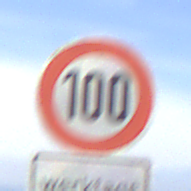
Verkehrszeichen: Geschwindigkeit100
Zusatzzeichen unten: ZeitangabenMitBeschraenkungAufWochentage1
Umgebung: Outdoor, RoadRail
Tageszeit: MorningAfternoon
Wetter: PartlyCloudy
Licht: Natural
Jahreszeit: NotSpecified
Kontrast: HighContrast